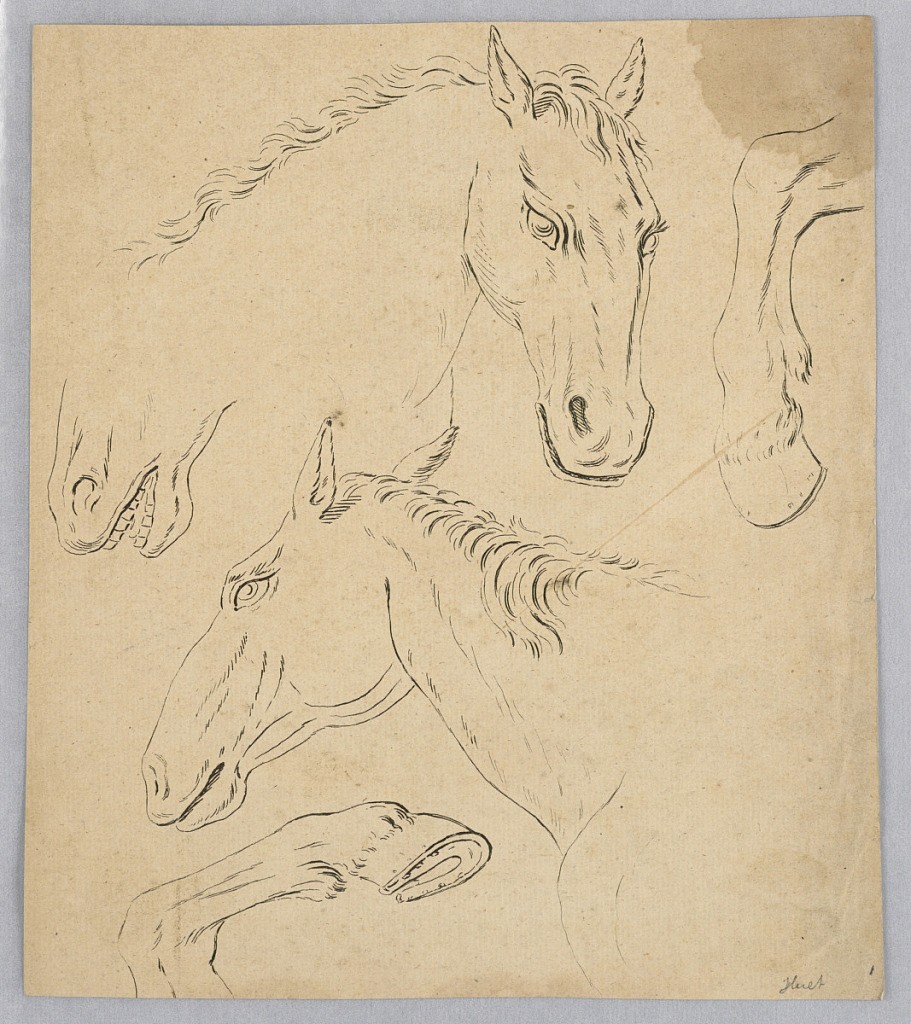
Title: Sketches of Horse Heads and Hooves
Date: ca. 1745–1811
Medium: Etching or engraving on paper
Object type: Print
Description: Several sketches of house heads and hooves